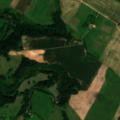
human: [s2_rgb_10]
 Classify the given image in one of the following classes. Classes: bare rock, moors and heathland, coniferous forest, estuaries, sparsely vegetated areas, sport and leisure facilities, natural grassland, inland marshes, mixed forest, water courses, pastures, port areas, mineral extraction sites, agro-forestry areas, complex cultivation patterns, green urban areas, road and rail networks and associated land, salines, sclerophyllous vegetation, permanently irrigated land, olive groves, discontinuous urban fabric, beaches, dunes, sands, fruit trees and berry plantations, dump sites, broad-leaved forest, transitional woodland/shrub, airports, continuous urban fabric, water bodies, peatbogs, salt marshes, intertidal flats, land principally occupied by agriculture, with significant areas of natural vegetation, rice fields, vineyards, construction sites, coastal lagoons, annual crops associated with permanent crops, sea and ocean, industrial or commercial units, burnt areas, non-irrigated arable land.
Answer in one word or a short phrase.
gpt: non-irrigated arable land, complex cultivation patterns, land principally occupied by agriculture, with significant areas of natural vegetation